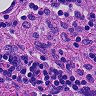
Metastatic tissue present: no